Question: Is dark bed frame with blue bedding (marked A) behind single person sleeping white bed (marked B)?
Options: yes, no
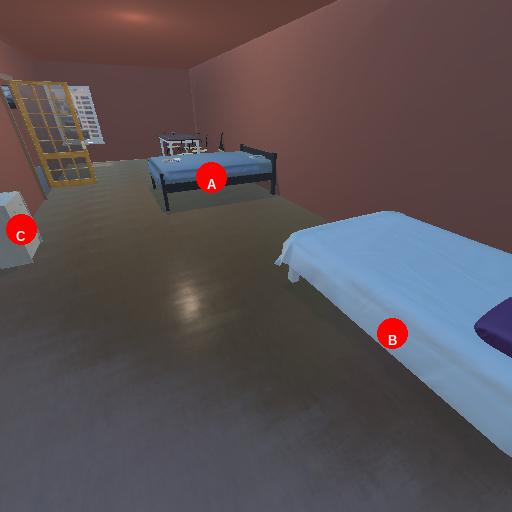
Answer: yes